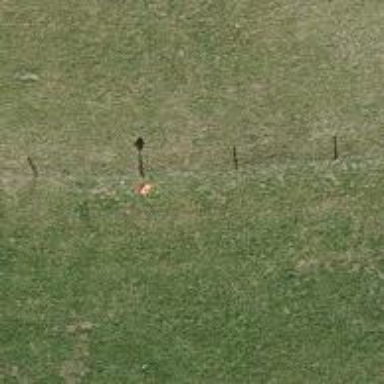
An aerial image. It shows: Pipeline marker.